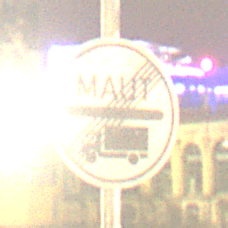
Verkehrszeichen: EndeMautpflicht
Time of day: Night
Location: Outdoor (Urban)
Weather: Overcast
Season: NotSpecified
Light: Artificial